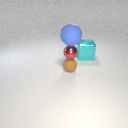
large cyan metal cube to the right of small brown rubber sphere